Question: I created a VB macro that combines data from 2 sheets into a single sheet so that it can be printed and given out as an overview of the projects we are working on.
What it should (And did in the past) is to go to Sheet 1, copy all the data from A3 to R of the last row that had data in column A.
It then pastes that data starting in A3 of the combined worksheets.
Then it copies the data the same way from Worksheet 2 and pastes it after the last used row in the combined worksheet.
I made some adjustments recently and now the macro doesn't seem to be working.
It pastes the first worksheet correctly (Lean Projects), but the second worksheet's data (Kaizen) isn't copying correctly.
Instead of copying all the data down to the final input row, it copies all the data starting after the number of rows in the first worksheet. (Example: if there are 24 entries in worksheet 1, worksheet 2 is beginning to copy at row 25.
'''
Sub CreateCombinedSheet()
'Assign the worksheets to their respective variables
Set wsCombined = Sheets("Combined (View)(Macro)")
Set wsProjects = Sheets("Lean Projects (View)")
Set wsKaizen = Sheets("Kaizen (View)")
'Clear the Combined worksheet before repopulating it if there is data present
'If the first cell of data, A3, is not empty
If wsCombined.Range("A3") <> "" Then
'Then clear all rows after row 3 until the last row
wsCombined.Range("A3", wsCombined.Range("A1048576").End(xlUp).Address).EntireRow.Delete
End If
'Copy all the data in the Lean Projects worksheet
wsProjects.Range("A3", wsProjects.Range("R3").End(xlDown).Address).Copy
'Paste the Lean Projects data into the Combined worksheet
wsCombined.Range("A3").PasteSpecial
'Copy all the data in the Kaizen worksheet
wsKaizen.Range("A3", wsKaizen.Range("R3").End(xlDown).Address).Copy
'Paste the Kaizen data into the Combined worksheet starting in the row after the currently last used row
wsCombined.Range("A" & wsCombined.Range("A" & Rows.Count).End(xlUp).Row + 1).PasteSpecial
End Sub
'''
If anyone can tell where I went wrong, I'd appreciate the help.
Thanks,
Example:
Update 11/18:
I commented out the Second Paste function so I could see for myself exactly what was being copied. I found that it is copying the correct data from the second worksheet. The issue comes when I paste that data after the last row in the combined worksheet (After the first sheet's data ends). When I manually past there, I see all the second sheet data as it should be. Then a second later, it appears to collapse upward and Im left with the data starting at row 25 of the second sheet to the last row (28) then the formula on sheet 2 is extrapolated further up to row 50 on the combined sheet.
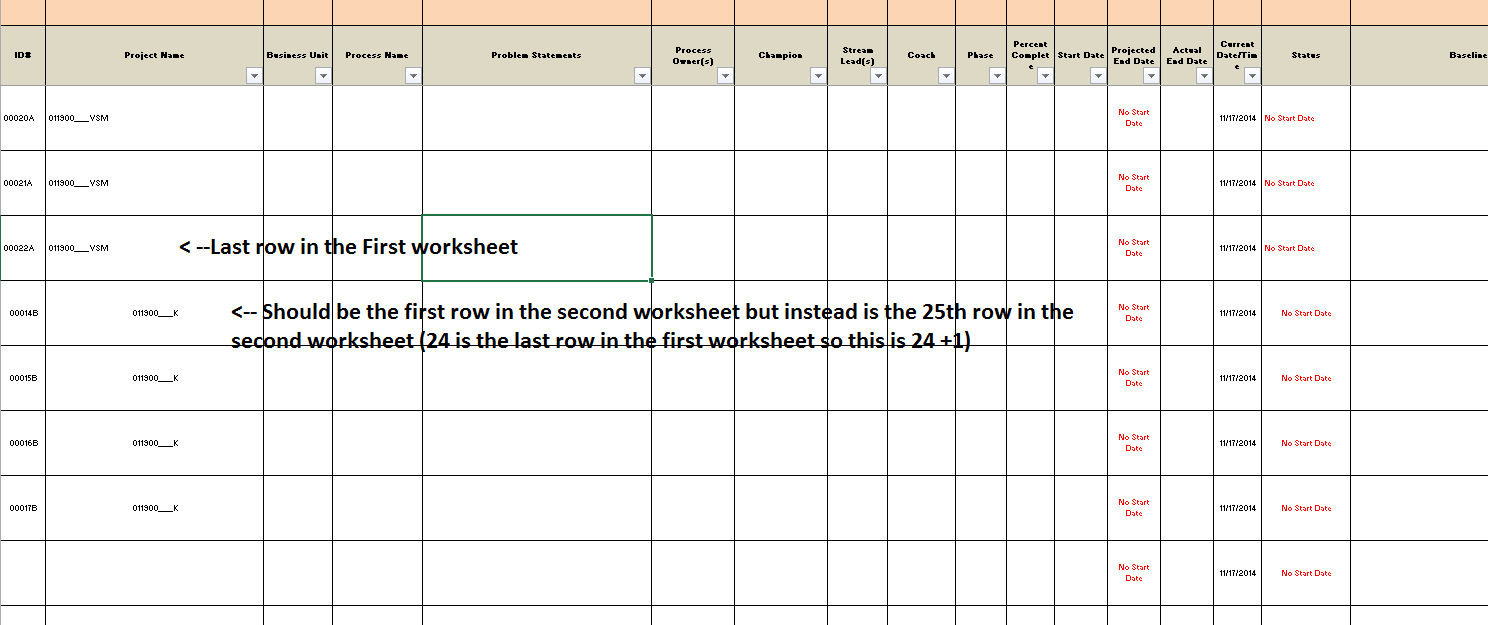
Answer: Try adding a 'xlPasteValues' after each of your '.PasteSpecial' code lines
'''
wsCombined.Range("A3").PasteSpecial xlPasteValues
'''
And
'''
wsCombined.Range("A" & wsCombined.Range("A" & .Rows.Count).End(xlUp).Row + 1).PasteSpecial xlPasteValues
'''